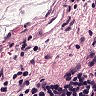
Metastatic tissue present: no